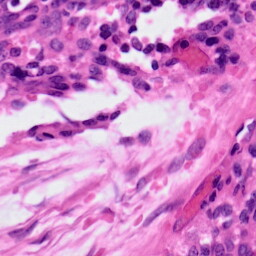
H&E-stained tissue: Ovarian